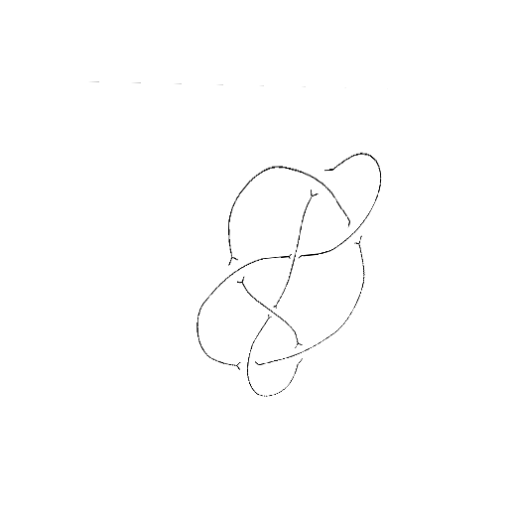
Crossing number: 7